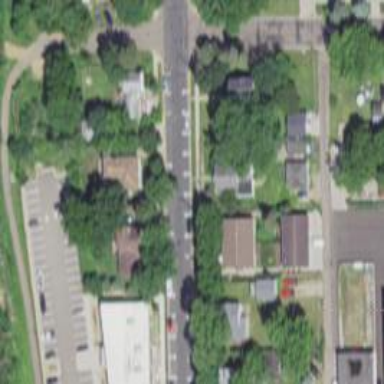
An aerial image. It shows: Residential road with asphalt surface and separate sidewalk.